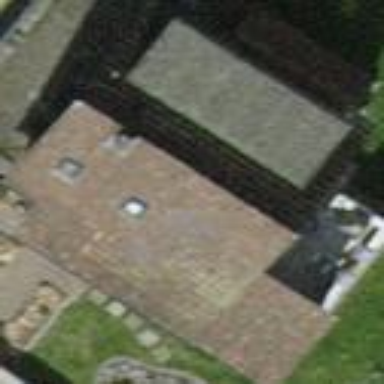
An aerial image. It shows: Detached building.